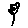
Label: flower